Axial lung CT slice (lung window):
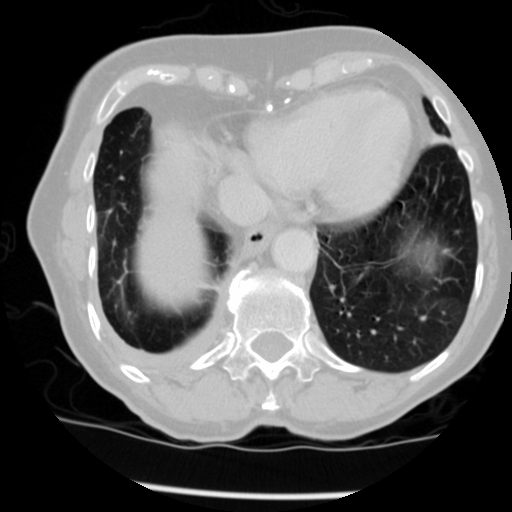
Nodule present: no